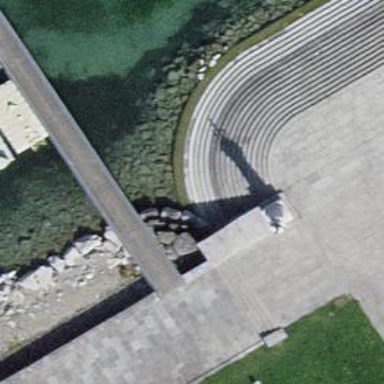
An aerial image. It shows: Concrete footway leading to man-made pier.